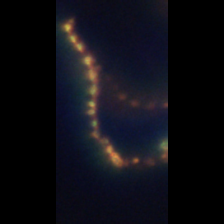
Taxon: Chaetoceros
Group: Diatoms